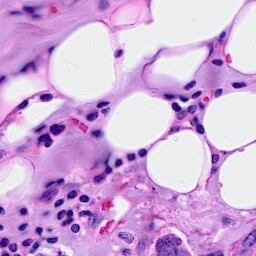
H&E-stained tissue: Breast